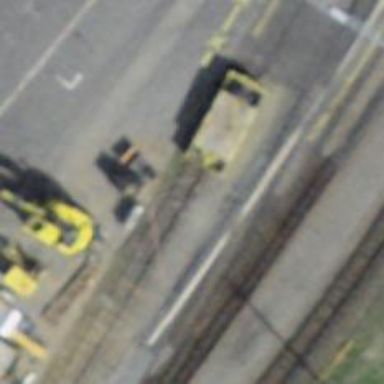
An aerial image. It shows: Narrow-gauge railway siding with electrified contact lines.